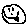
Label: smiley face